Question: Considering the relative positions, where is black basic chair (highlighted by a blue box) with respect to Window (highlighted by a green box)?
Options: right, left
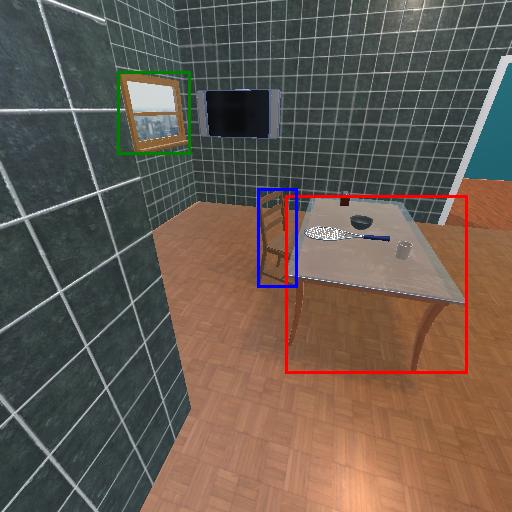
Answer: right